Aerial crown-view tile of a tropical tree (Barro Colorado Island, Panama), acquired 20250217:
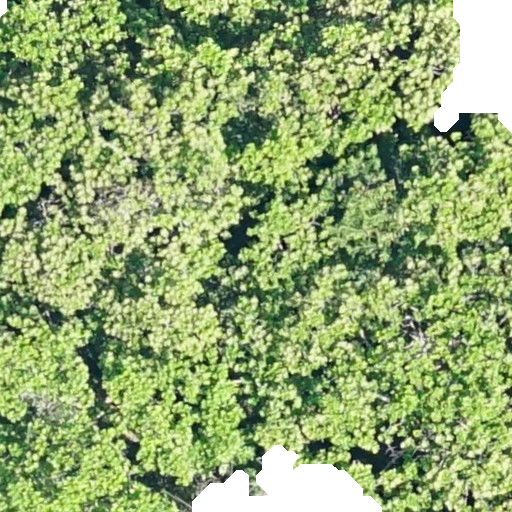
Species: Anacardium excelsum
GBIF accepted scientific name: Anacardium excelsum
Crown area: 519.562 m²